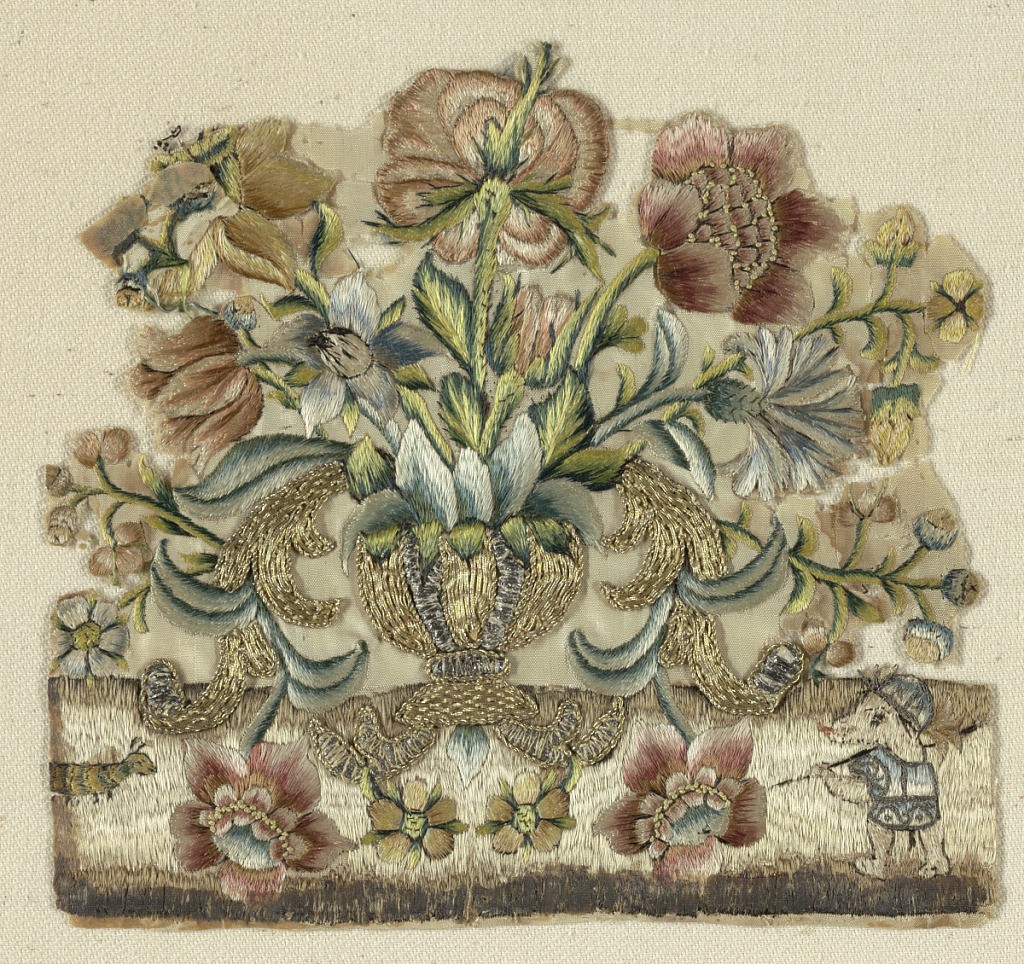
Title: Fragment
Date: early 18th century
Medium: silk, metallic thread Technique: satin and couching stitches on plain weave
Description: Fragment of a vase filled with flowers that spill into the foreground. To the left is a caterpillar and at right, a small animal, perhaps a dog, on hind legs with a helmet and tunic.